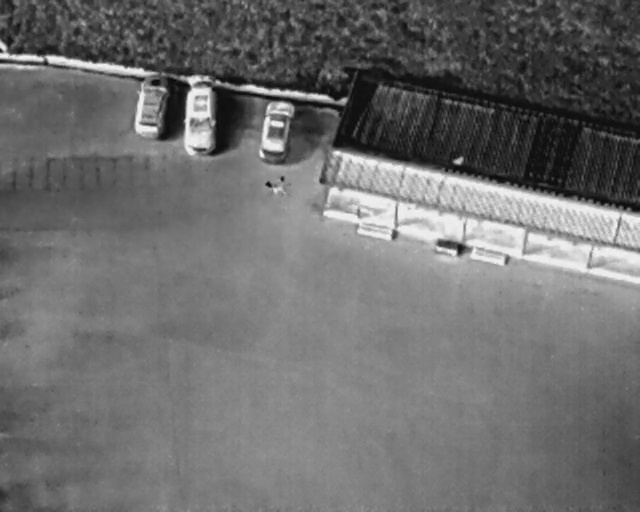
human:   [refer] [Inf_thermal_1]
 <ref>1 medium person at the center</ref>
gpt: <box>[[42, 35, 46, 37, 2]]</box>

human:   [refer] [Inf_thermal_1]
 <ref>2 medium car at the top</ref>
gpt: <box>[[25, 19, 37, 25, 2], [38, 22, 48, 28, 8]]</box>